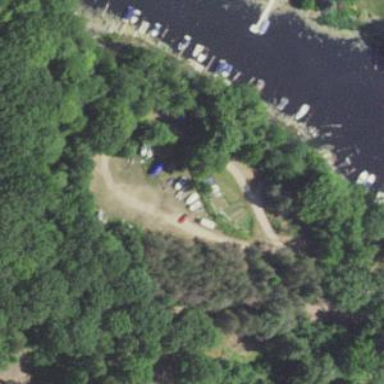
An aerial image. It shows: Boatyard located near waterway.